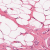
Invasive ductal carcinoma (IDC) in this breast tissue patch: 0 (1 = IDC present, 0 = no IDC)